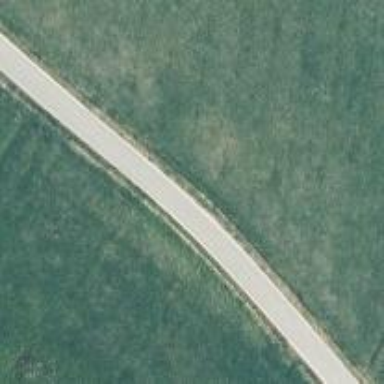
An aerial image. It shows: Unclassified road.